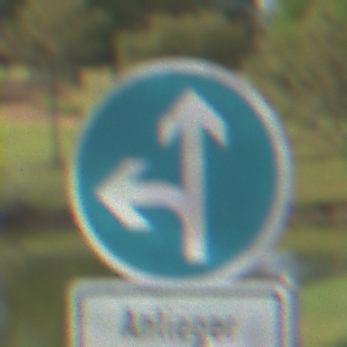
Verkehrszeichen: VorgeschriebeneFahrtrichtungGeradeausOderLinks
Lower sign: PersonengruppenFrei2
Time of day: MorningAfternoon
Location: Outdoor (Nature)
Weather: PartlyCloudy
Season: NotSpecified
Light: Natural